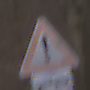
Verkehrszeichen: Gefahrenstelle
Zusatzzeichen unten: Entfernungsangaben2
Umgebung: Outdoor, Nature
Tageszeit: MorningAfternoon
Wetter: Overcast
Licht: Natural
Jahreszeit: Autumn
Kontrast: LowContrast